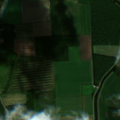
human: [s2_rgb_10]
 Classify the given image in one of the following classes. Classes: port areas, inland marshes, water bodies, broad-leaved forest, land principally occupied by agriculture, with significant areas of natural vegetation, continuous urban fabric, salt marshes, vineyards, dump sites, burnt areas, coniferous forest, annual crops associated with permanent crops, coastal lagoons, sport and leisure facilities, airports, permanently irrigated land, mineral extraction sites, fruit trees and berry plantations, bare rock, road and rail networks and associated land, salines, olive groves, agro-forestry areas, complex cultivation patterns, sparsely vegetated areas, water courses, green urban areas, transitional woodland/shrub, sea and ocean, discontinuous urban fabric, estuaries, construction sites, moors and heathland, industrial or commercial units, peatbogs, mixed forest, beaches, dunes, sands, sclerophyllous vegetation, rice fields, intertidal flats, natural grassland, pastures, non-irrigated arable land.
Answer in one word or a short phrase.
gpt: non-irrigated arable land, land principally occupied by agriculture, with significant areas of natural vegetation, broad-leaved forest, mixed forest